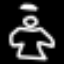
Label: angel